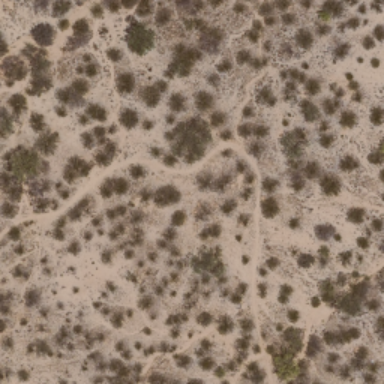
This is a chaparral .